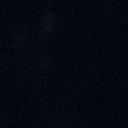
Screen state: off